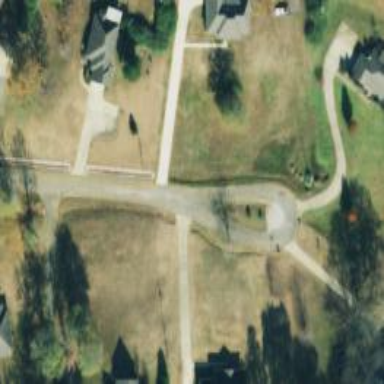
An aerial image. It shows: Turning loop on the road.